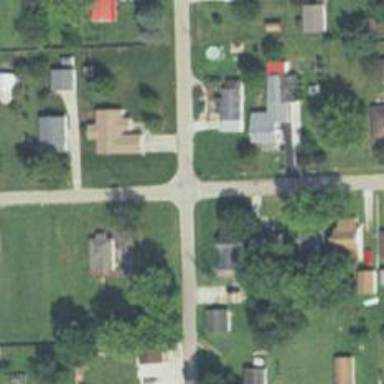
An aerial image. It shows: Residential road.